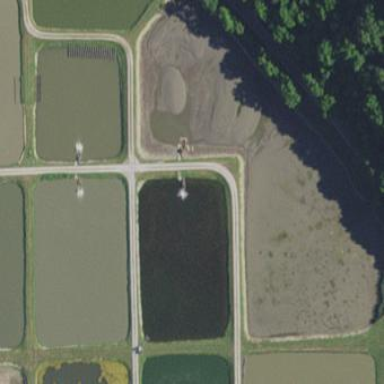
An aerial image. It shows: Image of aquaculture area surrounded by water.